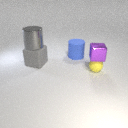
small yellow rubber sphere in front of large gray rubber cube